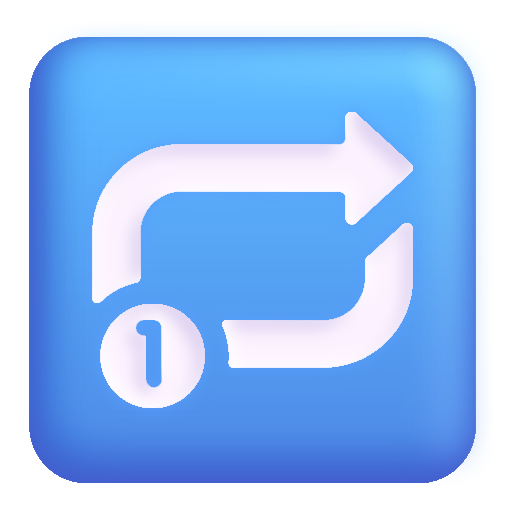
repeat single button color